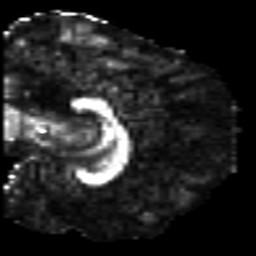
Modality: FA
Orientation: sagittal
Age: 21
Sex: male
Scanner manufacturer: siemens
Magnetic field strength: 3 T
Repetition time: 7 s
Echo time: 0.0926 s